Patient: sex M, age 36
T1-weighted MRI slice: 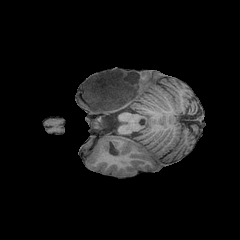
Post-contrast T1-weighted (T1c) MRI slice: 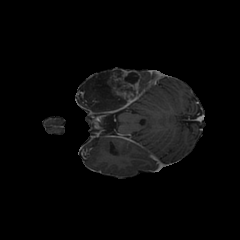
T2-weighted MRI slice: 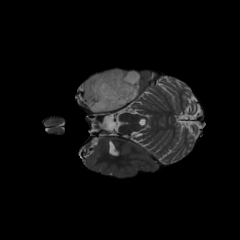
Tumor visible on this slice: yes
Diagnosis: Astrocytoma, IDH-mutant
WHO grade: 4